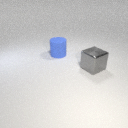
large gray metal cube in front of large blue rubber cylinder